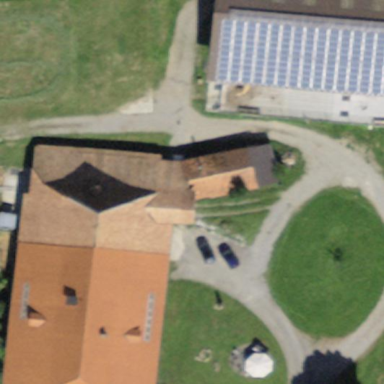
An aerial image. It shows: Farmyard area.